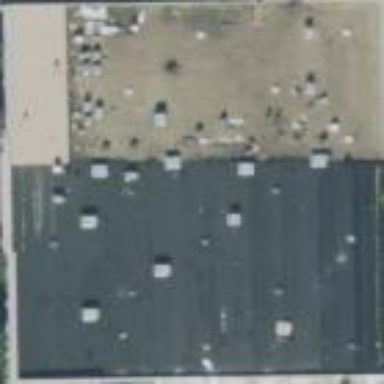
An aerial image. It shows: Warehouse.